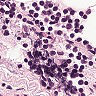
Metastatic tissue present: no